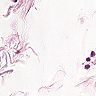
Metastatic tissue present: no